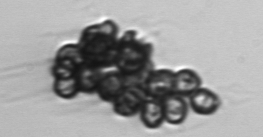
Label: Corymbellus